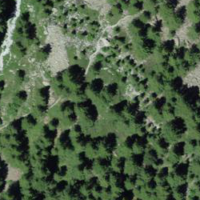
EUNIS habitat code: 43
Species observed at this site:
Papilio machaon
Chamaenerion dodonaei